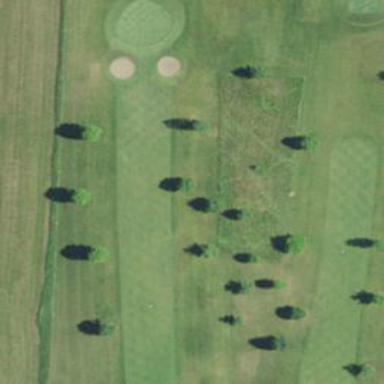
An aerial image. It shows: Scenic golf fairway.